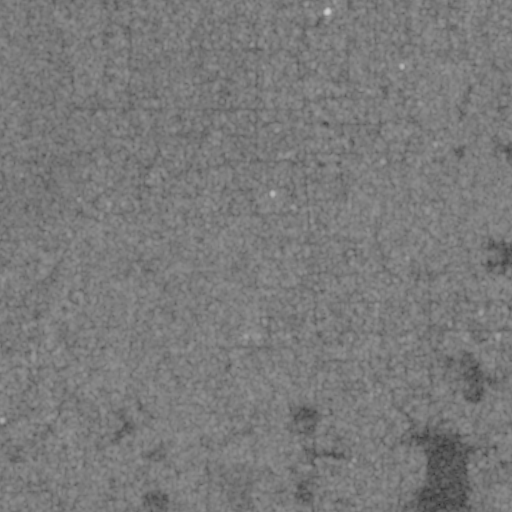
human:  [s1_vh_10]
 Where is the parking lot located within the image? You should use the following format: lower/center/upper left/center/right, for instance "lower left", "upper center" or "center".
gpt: The parking lot is located in the lower center of the image.
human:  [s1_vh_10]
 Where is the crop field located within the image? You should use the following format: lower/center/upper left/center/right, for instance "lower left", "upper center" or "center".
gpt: There is no crop field in the image.

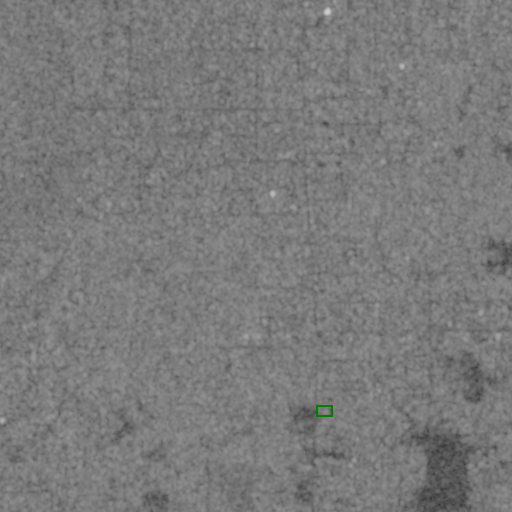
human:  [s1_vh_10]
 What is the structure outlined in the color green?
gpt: The structure outlined in green is a parking lot.
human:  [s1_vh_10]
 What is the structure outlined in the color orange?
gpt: There is no orange outline.